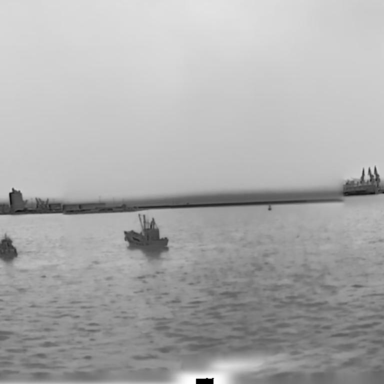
There is a fishing_boat in the infrared image.